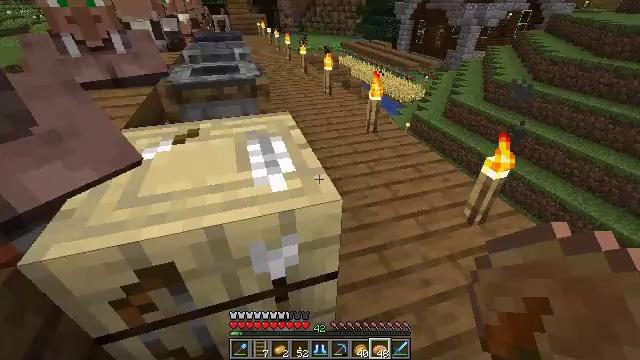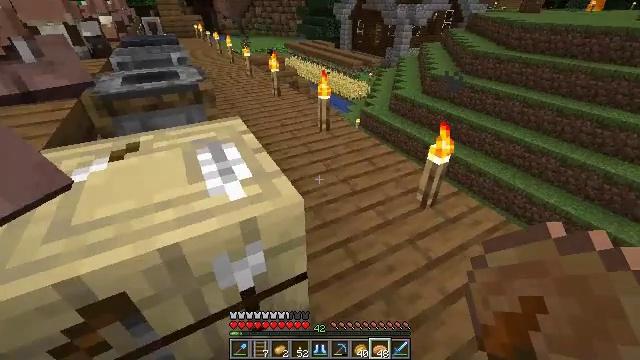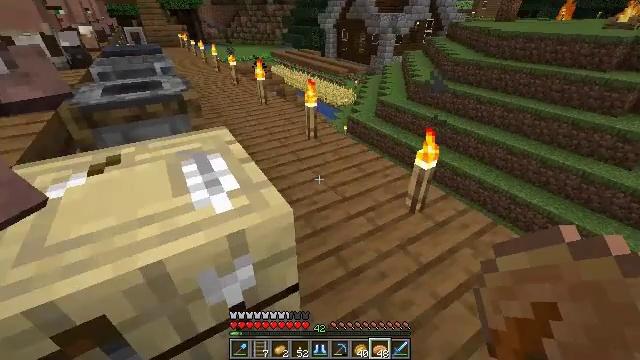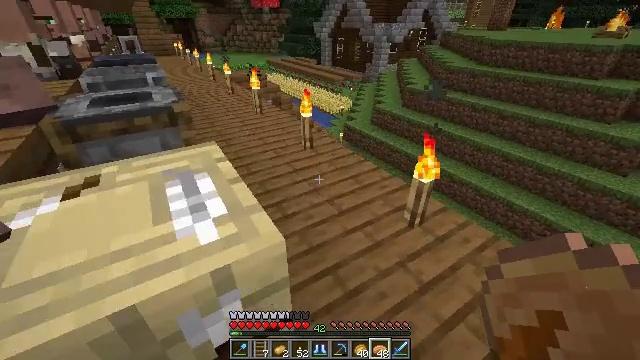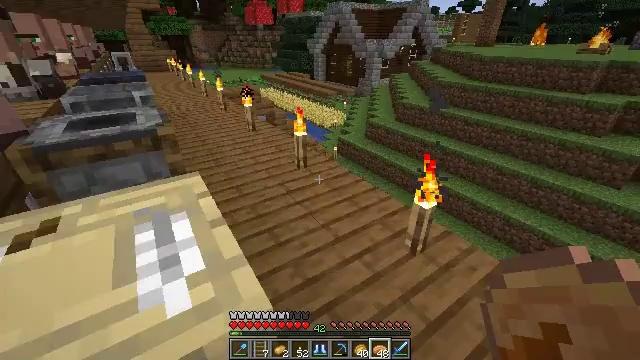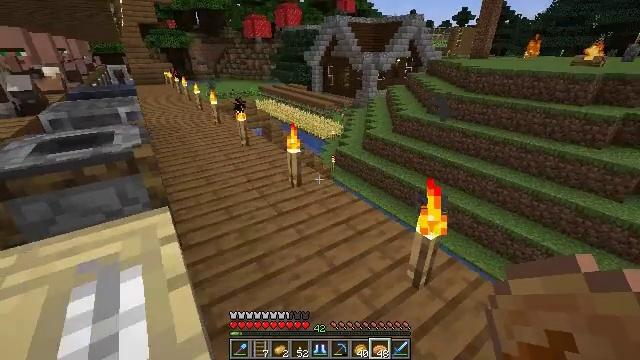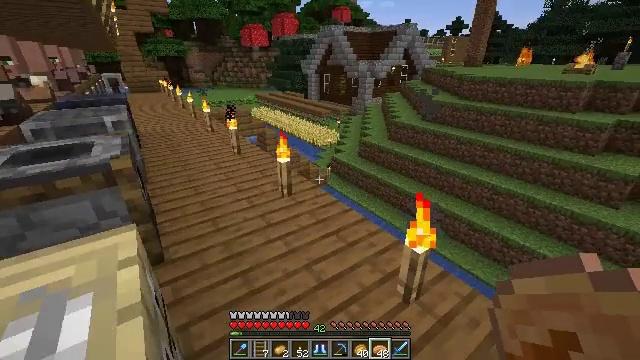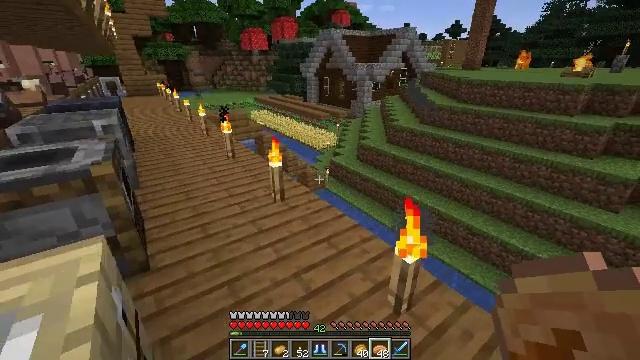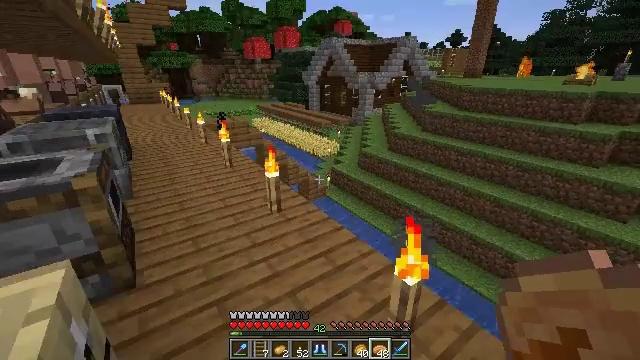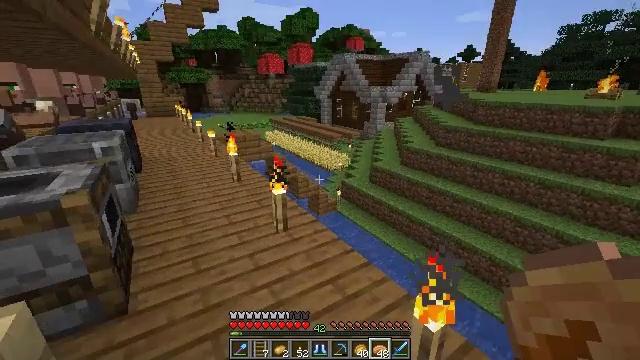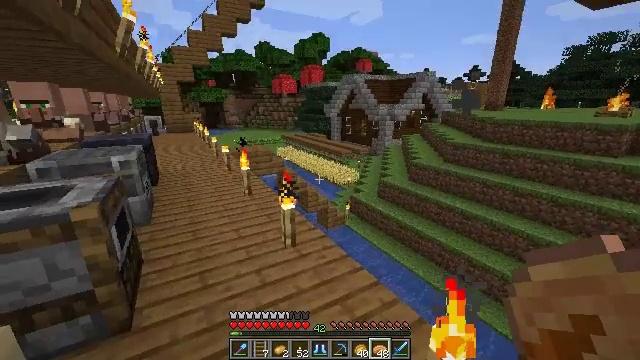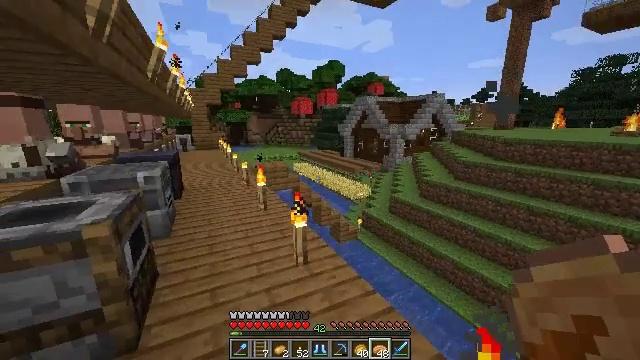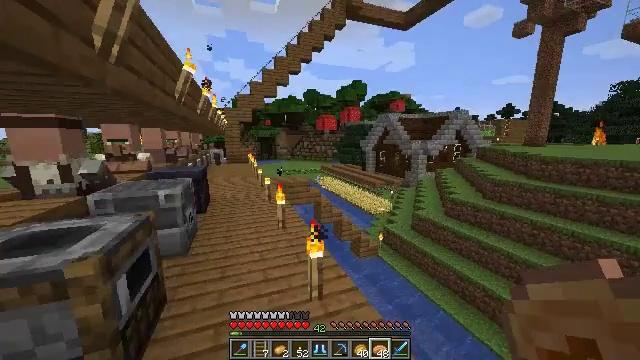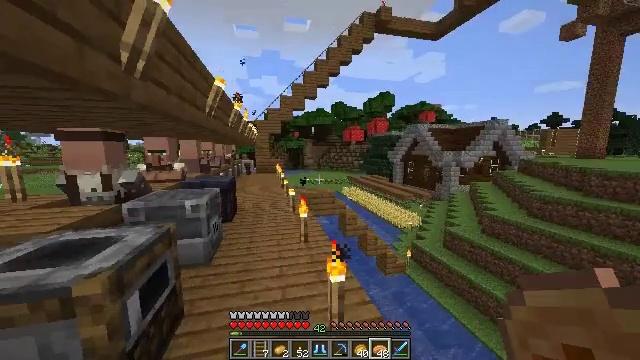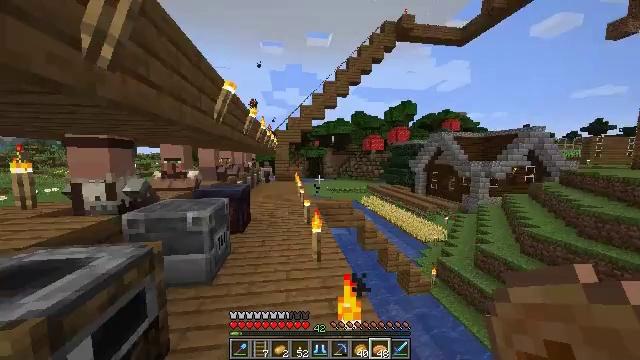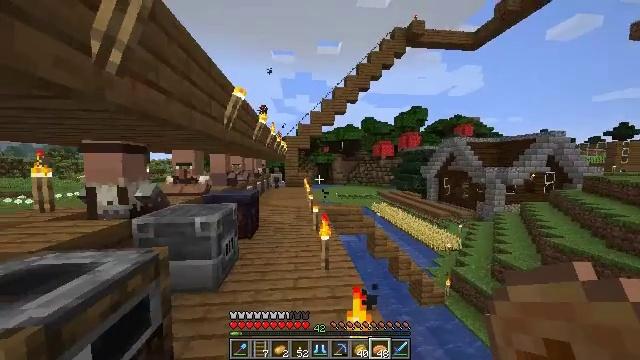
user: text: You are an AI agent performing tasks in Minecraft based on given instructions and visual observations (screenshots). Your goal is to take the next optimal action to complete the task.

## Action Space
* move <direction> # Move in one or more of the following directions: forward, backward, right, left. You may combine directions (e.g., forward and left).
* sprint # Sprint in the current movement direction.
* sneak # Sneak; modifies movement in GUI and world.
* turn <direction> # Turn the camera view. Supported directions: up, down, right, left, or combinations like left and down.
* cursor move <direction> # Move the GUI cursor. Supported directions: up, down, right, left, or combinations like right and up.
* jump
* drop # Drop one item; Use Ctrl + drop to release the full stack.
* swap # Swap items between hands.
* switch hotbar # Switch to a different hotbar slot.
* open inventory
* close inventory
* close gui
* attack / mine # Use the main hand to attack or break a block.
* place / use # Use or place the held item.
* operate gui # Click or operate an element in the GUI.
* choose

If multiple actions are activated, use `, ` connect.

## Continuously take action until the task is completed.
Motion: motion action
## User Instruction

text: Create a cookie using the crafting setup.
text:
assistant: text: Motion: turn right
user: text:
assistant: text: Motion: move forward, turn right and up
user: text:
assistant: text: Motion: move forward, turn up
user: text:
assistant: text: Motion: move forward, turn right and up
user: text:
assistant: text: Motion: move forward, turn up
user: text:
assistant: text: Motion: move forward, turn up
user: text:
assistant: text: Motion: move forward
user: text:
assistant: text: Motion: move forward, turn up
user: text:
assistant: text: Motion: move forward, sprint, turn left and up
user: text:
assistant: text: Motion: move forward, sprint, turn left and up
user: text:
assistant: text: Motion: move forward, sprint, turn left and up
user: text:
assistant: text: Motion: move forward, sprint, turn left and up
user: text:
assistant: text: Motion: move forward, turn left and up
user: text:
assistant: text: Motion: move forward, turn left and up
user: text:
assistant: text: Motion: move forward, turn left and up
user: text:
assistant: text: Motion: move forward, sprint, turn left
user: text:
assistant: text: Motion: move forward, sprint, turn left
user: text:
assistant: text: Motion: move forward, sprint, turn left
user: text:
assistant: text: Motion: move forward
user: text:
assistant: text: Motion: move forward
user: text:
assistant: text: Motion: move forward
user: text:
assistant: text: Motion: move forward, sprint
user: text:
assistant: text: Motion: move forward, sprint
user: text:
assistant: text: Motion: move forward, sprint
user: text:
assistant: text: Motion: move forward, sprint
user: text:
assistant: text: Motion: move forward
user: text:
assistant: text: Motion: move forward
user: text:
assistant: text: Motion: move forward, sprint
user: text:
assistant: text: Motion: move forward, sprint
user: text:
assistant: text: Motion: move forward, sprint